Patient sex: M
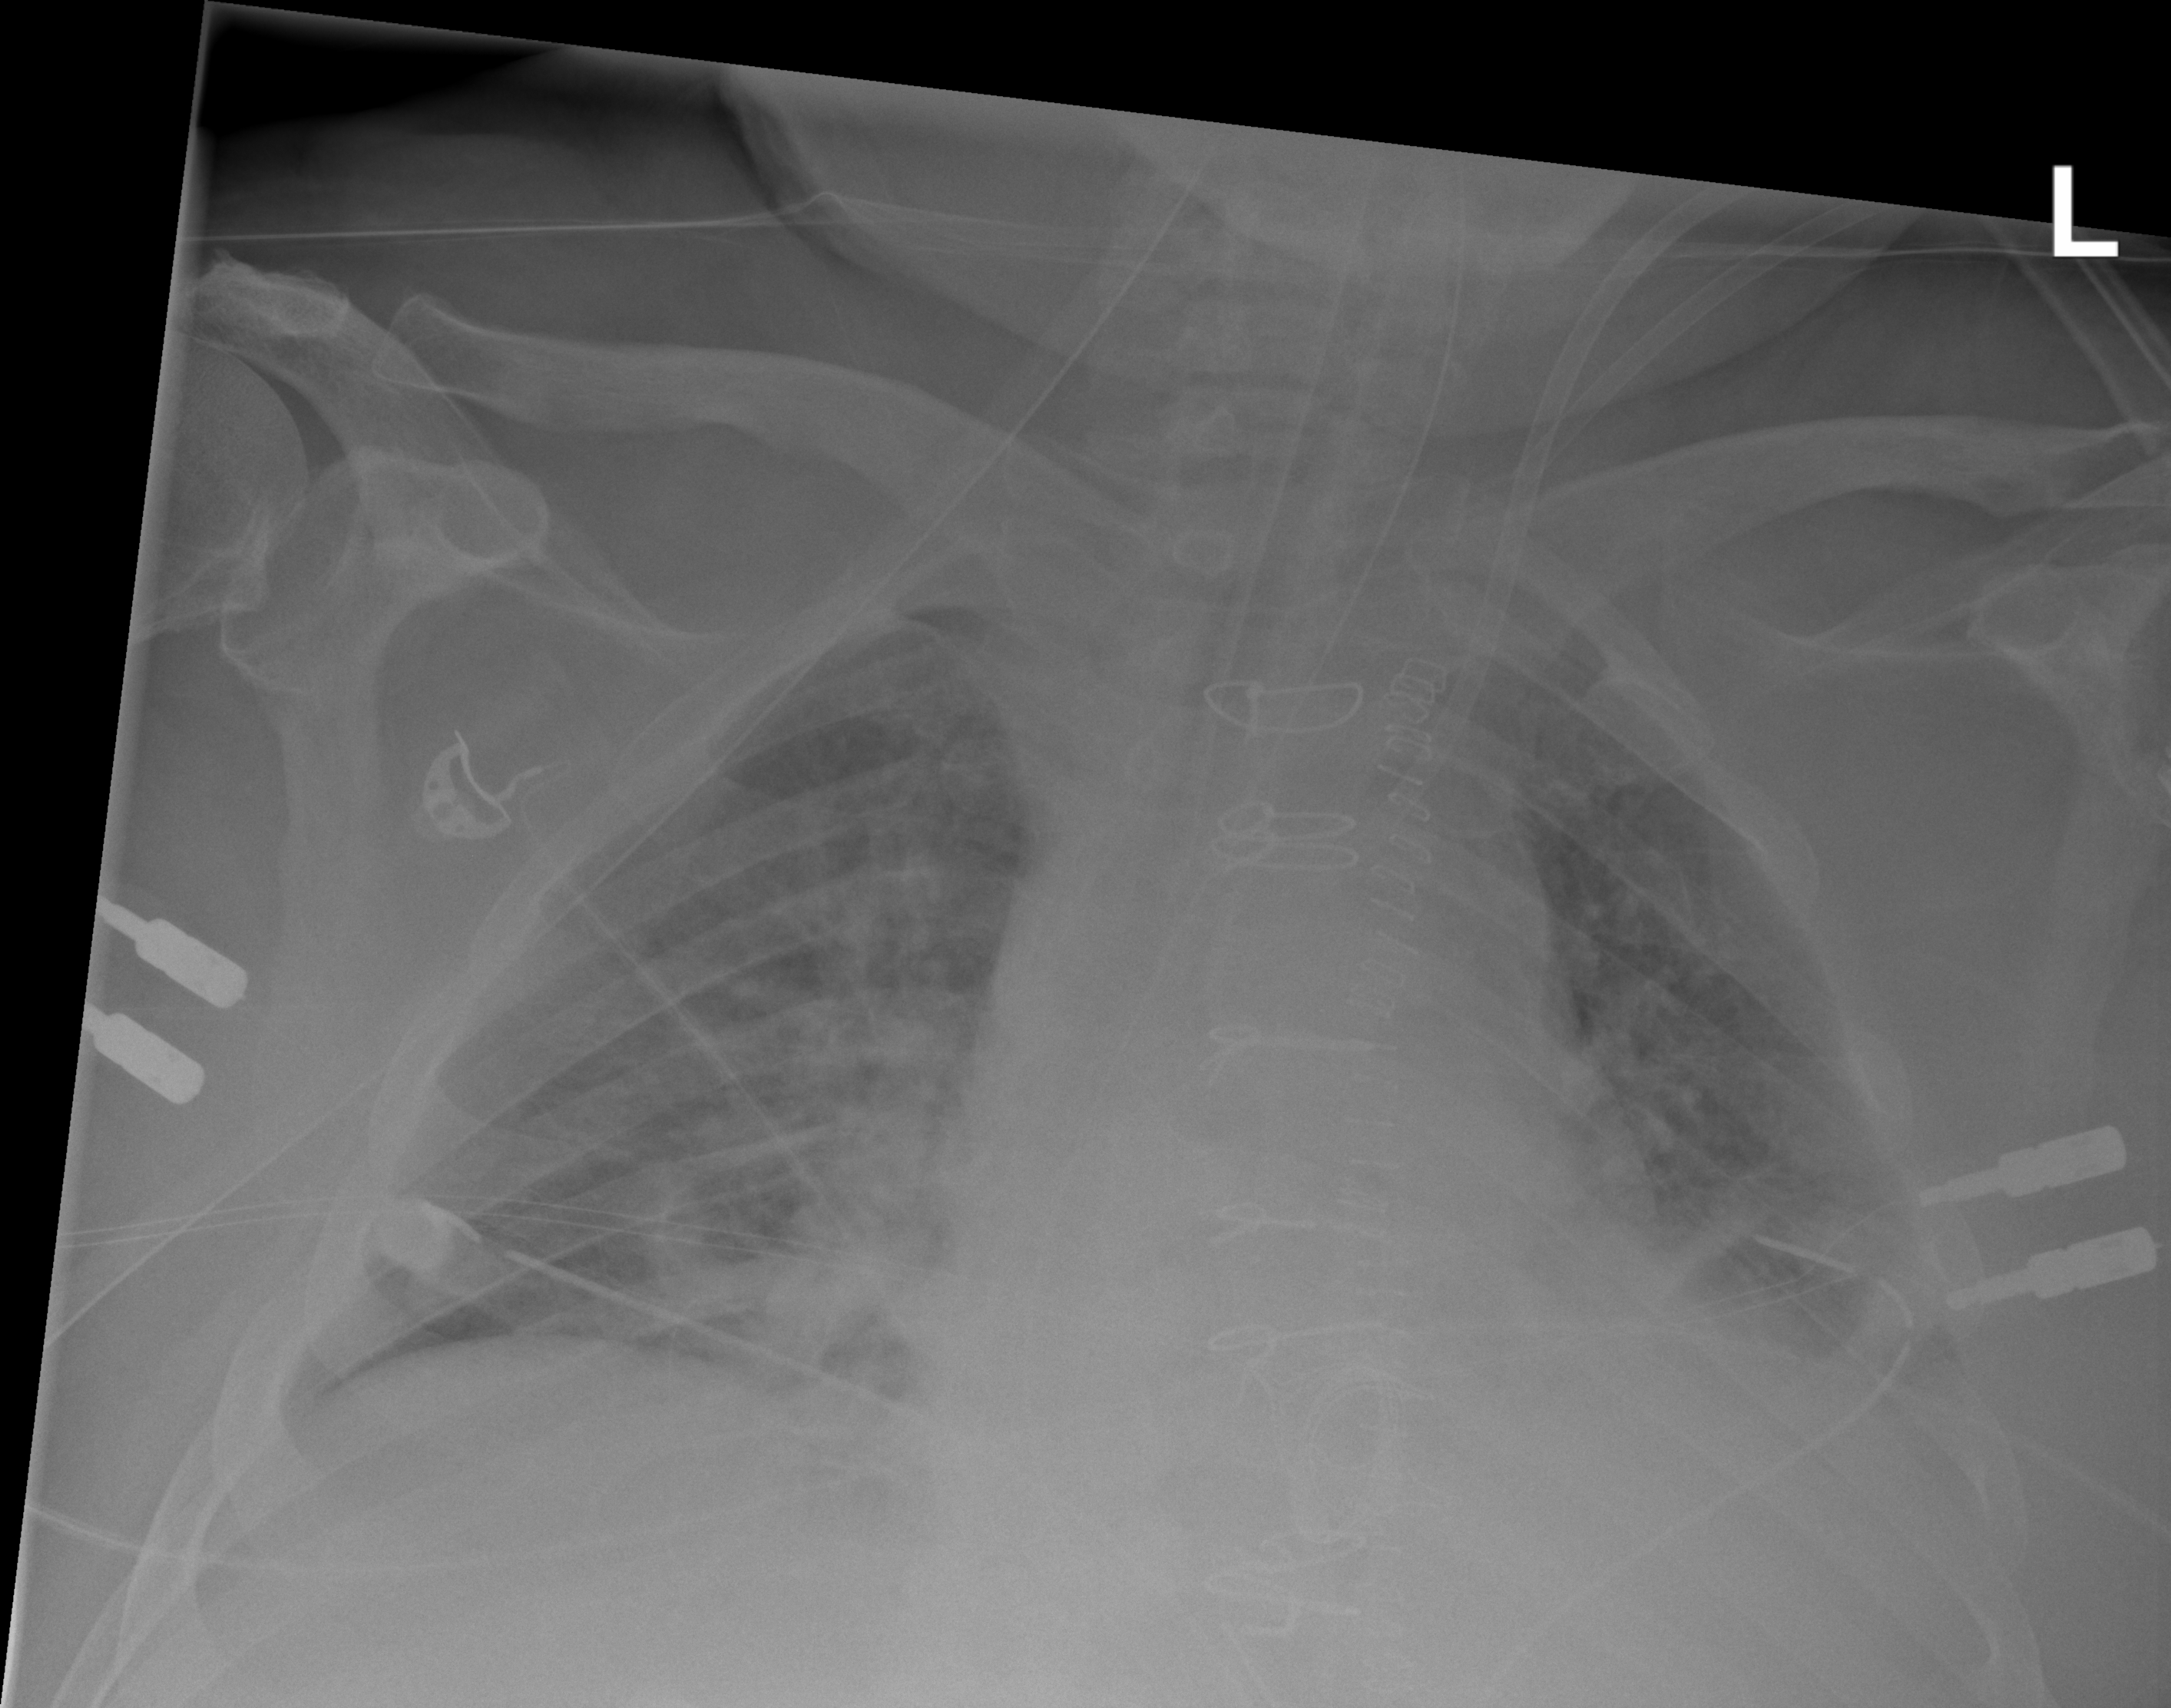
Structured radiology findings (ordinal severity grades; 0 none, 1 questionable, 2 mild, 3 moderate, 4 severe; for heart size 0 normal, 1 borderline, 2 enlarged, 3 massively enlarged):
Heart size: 2
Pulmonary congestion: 2
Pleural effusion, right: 1
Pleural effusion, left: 2
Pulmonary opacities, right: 2
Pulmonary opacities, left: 2
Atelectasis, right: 2
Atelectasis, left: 2